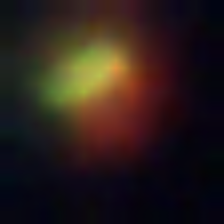
Taxon: NanoPlankton
Group: Other